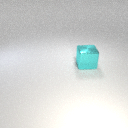
large cyan metal cube